Field crop: tomato
Growth stage: 1
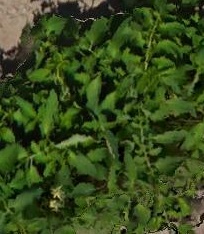
Species: tomato